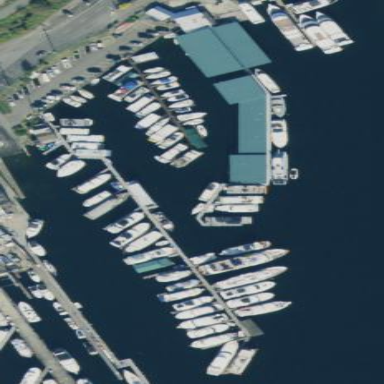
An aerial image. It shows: Marina area for leisure land.